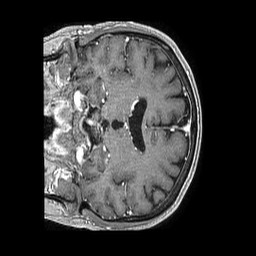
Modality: T1w
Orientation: coronal
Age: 59
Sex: male
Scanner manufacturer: philips
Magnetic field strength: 1.5 T
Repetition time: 0.007673 s
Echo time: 0.003555 s